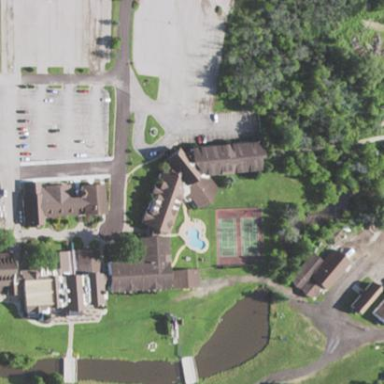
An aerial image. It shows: Hotel building.